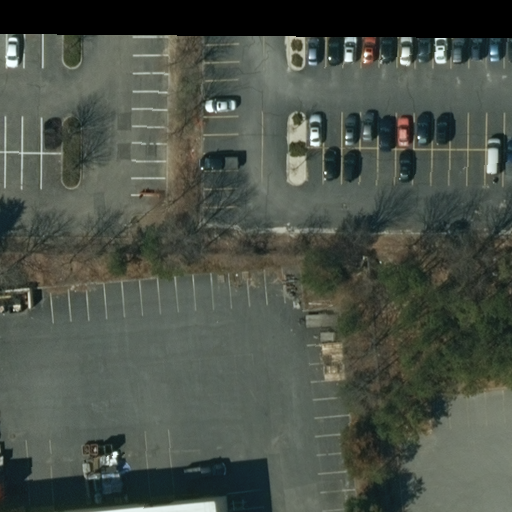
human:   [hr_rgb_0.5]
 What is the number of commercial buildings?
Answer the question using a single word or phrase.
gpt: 1

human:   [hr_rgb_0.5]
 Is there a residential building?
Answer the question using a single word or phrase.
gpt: no

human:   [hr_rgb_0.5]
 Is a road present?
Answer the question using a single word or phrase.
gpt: yes

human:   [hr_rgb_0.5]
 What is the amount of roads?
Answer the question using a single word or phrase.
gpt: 1

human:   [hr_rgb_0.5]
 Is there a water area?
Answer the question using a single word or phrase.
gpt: no

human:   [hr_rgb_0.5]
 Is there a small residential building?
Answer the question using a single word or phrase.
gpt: no

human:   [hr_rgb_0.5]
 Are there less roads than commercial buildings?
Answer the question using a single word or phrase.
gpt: no

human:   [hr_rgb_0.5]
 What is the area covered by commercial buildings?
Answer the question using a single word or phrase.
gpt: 5201m2

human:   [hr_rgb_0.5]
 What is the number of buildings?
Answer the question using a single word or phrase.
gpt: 1

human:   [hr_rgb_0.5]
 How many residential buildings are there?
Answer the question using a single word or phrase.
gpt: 0

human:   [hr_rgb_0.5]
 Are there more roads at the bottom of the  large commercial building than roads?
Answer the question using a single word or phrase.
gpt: no

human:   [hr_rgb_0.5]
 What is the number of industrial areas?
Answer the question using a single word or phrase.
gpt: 1

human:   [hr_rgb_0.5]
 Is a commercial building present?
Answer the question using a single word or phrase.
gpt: yes

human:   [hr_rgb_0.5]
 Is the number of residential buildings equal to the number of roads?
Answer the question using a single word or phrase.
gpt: no

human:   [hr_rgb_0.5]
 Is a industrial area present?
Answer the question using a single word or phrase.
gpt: yes

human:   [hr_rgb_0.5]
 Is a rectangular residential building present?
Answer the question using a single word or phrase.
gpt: no

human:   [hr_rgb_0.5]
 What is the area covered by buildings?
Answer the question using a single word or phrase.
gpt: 5201m2

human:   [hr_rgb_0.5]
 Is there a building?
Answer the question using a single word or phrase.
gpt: yes

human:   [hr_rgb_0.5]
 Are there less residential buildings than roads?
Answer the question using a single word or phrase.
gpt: yes

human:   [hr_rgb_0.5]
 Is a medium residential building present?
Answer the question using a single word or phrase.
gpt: no

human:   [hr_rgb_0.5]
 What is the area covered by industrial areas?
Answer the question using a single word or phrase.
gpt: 10623m2

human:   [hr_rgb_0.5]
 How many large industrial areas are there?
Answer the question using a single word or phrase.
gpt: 1

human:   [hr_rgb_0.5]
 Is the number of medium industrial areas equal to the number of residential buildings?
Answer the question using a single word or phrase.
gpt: yes

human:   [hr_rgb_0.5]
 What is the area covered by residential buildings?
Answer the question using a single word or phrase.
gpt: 0m2

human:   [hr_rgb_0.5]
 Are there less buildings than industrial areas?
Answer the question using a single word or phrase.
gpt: no

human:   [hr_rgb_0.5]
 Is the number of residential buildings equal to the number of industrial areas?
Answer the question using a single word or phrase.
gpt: no

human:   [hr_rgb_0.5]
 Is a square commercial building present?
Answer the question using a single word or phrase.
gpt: no

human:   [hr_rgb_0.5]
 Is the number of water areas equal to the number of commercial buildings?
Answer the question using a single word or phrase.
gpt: no

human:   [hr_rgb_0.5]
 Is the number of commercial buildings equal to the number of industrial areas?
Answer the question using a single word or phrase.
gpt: yes

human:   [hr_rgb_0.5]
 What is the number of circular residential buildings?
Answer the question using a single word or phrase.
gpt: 0

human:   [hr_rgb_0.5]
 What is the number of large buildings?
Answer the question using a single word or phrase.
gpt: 1

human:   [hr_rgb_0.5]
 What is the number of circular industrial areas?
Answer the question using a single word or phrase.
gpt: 0

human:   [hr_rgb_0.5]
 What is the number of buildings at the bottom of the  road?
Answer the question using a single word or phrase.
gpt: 1

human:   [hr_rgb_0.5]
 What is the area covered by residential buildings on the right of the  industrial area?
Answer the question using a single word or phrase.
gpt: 0m2

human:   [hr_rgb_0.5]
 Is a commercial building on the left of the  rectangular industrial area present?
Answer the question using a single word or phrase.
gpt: no

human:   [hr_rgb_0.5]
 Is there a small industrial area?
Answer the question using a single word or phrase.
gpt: no

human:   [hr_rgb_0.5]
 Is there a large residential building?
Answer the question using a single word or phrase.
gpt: no

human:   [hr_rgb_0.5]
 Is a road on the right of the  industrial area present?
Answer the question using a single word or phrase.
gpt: yes

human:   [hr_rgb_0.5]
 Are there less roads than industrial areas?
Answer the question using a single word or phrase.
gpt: no

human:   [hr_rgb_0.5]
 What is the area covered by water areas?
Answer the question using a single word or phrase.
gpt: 0m2

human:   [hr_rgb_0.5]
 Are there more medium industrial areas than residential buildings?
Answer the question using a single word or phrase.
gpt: no

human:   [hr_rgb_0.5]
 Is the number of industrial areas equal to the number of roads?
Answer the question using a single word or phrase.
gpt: yes

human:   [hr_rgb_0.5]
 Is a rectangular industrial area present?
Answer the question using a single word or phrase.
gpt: yes

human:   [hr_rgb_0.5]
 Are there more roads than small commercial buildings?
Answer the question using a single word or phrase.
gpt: yes

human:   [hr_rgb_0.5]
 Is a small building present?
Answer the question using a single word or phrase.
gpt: no

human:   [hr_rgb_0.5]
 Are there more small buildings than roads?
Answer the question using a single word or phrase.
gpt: no

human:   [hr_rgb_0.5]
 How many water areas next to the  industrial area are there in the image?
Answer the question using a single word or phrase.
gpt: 0

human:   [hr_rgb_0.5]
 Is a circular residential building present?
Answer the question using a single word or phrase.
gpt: no

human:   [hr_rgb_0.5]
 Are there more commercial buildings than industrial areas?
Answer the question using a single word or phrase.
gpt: no

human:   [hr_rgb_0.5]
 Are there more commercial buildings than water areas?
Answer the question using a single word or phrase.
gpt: yes

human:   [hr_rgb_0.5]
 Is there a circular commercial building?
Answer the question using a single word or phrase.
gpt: no

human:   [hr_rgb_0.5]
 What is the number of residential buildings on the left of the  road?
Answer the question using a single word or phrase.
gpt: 0

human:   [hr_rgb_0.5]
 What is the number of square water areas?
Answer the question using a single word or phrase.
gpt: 0

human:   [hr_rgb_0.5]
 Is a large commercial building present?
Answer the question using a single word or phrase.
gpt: yes

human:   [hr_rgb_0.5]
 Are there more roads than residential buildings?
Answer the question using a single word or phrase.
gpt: yes

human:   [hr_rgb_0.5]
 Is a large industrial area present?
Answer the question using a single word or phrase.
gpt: yes

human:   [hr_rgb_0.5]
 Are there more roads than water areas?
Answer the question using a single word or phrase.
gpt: yes

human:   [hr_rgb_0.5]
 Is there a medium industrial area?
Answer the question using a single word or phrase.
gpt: no

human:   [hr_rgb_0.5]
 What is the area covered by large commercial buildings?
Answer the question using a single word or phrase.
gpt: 5201m2

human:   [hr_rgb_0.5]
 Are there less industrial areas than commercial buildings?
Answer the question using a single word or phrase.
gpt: no

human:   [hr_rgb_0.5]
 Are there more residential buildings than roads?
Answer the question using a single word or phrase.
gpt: no

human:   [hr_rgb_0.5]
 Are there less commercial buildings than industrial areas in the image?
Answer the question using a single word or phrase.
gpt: no

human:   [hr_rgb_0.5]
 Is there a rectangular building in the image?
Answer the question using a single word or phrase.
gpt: no

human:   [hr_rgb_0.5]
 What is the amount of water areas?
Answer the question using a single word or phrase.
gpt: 0